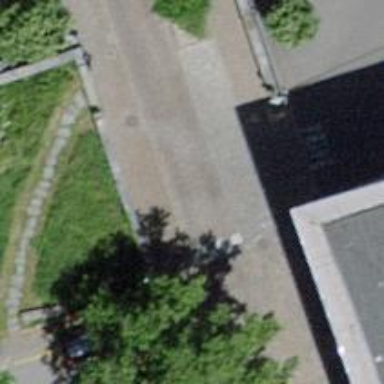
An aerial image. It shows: Living street with sett surface. Sidewalks on both sides.